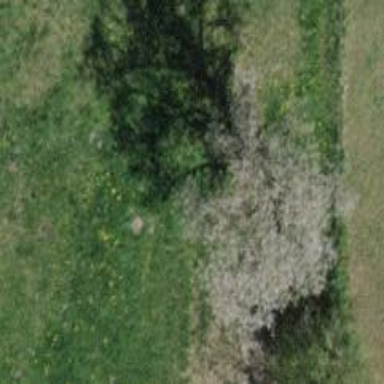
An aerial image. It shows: Single tag "natural: tree."